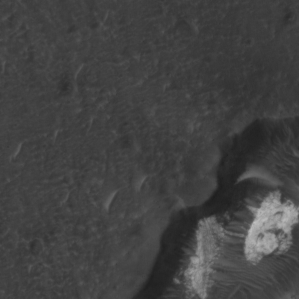
Label: non_frost